Question: I am . It works except sin and cos, they give a wrong and unexpected result.
### Sin and Cos gives wrong result
> sin(180)=0in code sin(180)=-0.8011526357338304

My Code is as shown below,
## JavaScript:
'''
function d(val){
if(val=="sin"){
var x=document.getElementById("d").value;
document.getElementById("d").value=Math.sin(x);
}
if(val=="cos"){
var x=document.getElementById("d").value;
document.getElementById("d").value=Math.cos(x);
}
if(val=="envers"){
var x=document.getElementById("d").value;
document.getElementById("d").value=eval(1/x);
}
if(val=="sqrt"){
var x=document.getElementById("d").value;
document.getElementById("d").value=Math.sqrt(x);
}
}
function c(val){
document.getElementById("d").value=val;
}
function v(val){
document.getElementById("d").value+=val;
}
function e(){
try {
c(eval(document.getElementById("d").value))
}
catch(e){
c('Error')
}
}
'''
## HTML:
'''
<div class="display">
<p>
<input type="text" readonly size="14" id="d">
<input type="button" class="button black" value="C" onclick='c("")'>
</p>
</div>
<div class="keys">
<p>
<input type="button" class="button black" value="1" onclick='v("1")'>
<input type="button" class="button black" value="2" onclick='v("2")'>
<input type="button" class="button black" value="3" onclick='v("3")'>
<input type="button" class="button pink" value="+" onclick='v("+")'>
</p>
<p>
<input type="button" class="button black" value="4" onclick='v("4")'>
<input type="button" class="button black" value="5" onclick='v("5")'>
<input type="button" class="button black" value="6" onclick='v("6")'>
<input type="button" class="button pink" value="-" onclick='v("-")'>
</p>
<p>
<input type="button" class="button black" value="7" onclick='v("7")'>
<input type="button" class="button black" value="8" onclick='v("8")'>
<input type="button" class="button black" value="9" onclick='v("9")'>
<input type="button" class="button pink" value="*" onclick='v("*")'></p>
<p>
<input type="button" class="button black" value="." onclick='v(".")'>
<input type="button" class="button black" value="0" onclick='v("0")'>
<input type="button" class="button orange" value="=" onclick='e()'>
<input type="button" class="button pink" value="/" onclick='v("/")'>
</p>
<p>
<input type="button" class="button black" value="sin" onclick='d("sin")'>
<input type="button" class="button black" value="cos" onclick='d("cos")'>
<input type="button" class="button orange" value="1/x" onclick='d("envers")'>
<input type="button" class="button pink" value="sqrt" onclick='d("sqrt")'>
</p>
</div>
'''
Please tell me how to find value of sin and cos
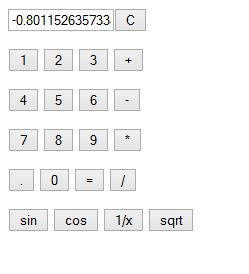
Answer: '''
function d(val)
{
if(val=="sin")
{
var x=document.getElementById("d").value;
x= x * Math.PI / 180;
document.getElementById("d").value=Math.sin(x);
}
if(val=="cos")
{
var x=document.getElementById("d").value;
x= x * Math.PI / 180;
document.getElementById("d").value=Math.cos(x);
}
if(val=="envers")
{
var x=document.getElementById("d").value;
document.getElementById("d").value=eval(1/x);
}
if(val=="sqrt")
{
var x=document.getElementById("d").value;
document.getElementById("d").value=Math.sqrt(x);
}
'''
}